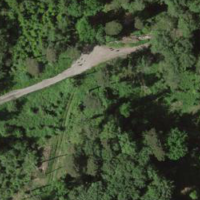
EUNIS habitat code: 44
Species observed at this site:
Fagus sylvatica